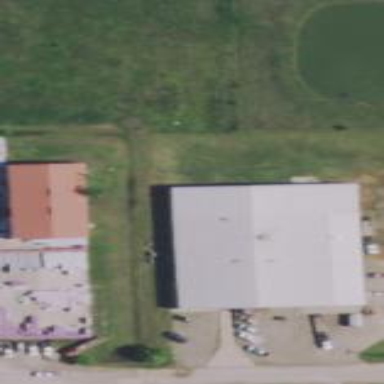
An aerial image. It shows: Building serving as motorcycle repair shop.